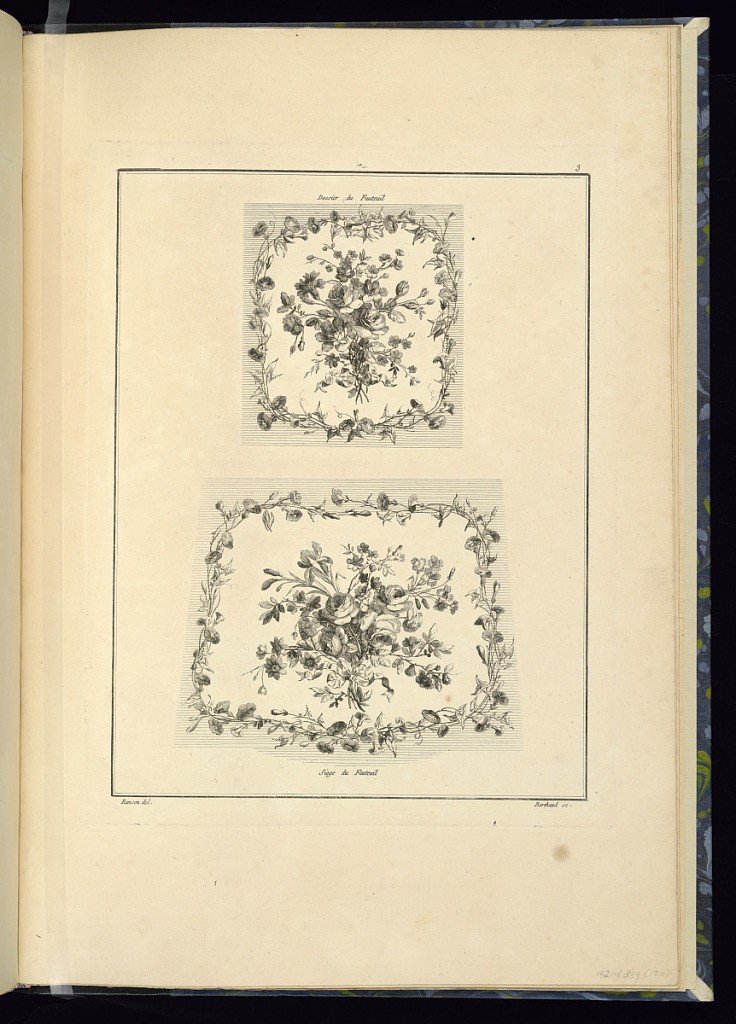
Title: Designs for Armchair Covers (Back and Seat)
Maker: Pierre Ranson, French, 1736–1786
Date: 1778
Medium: Etching on laid paper
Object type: Print
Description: Designs for upholstered armchair covers (for the back and seat) featuring floral motifs, foliate branches, and flowers tied with a ribbon. Each design is labelled, the plate is numbered and signed.